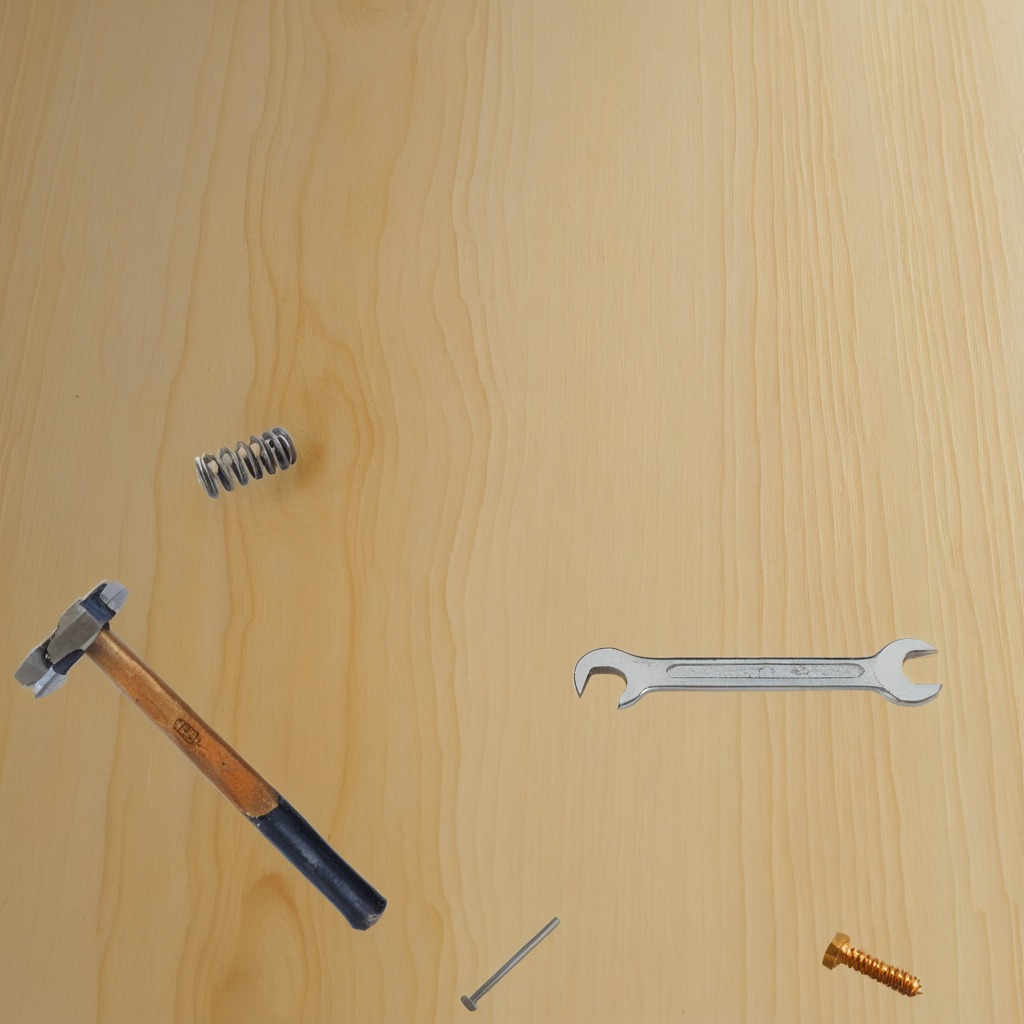
A metal machine screw, an iron nail, a hammer, a coiled metal spring, and a wrench are lying on a plywood surface in a paint workshop lit by afternoon window light.